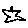
Label: star